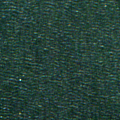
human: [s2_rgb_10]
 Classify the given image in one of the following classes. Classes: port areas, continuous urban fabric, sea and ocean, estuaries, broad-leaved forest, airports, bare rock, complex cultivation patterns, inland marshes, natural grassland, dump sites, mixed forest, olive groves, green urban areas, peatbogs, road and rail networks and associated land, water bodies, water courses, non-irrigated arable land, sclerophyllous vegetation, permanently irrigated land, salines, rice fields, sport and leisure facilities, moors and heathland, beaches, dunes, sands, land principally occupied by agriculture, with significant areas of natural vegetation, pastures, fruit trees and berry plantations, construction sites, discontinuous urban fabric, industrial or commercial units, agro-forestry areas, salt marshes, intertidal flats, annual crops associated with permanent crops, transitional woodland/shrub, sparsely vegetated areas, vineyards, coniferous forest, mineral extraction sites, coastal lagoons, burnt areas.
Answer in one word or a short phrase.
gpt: sea and ocean